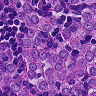
Metastatic tissue present: yes